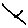
Label: line